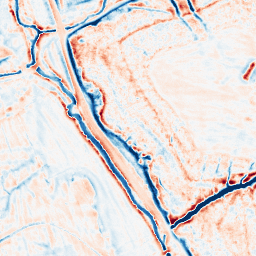
Category: edge_preserving
Decomposition family: bilateral
Decomposition parameters: d: 15
sigma_color: 150
sigma_space: 150
Upsampling method: cubic_catmull_rom
Upsampling parameters: scale: 2
Upsampling scale: 2